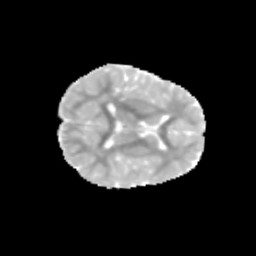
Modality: MD
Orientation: axial
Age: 9
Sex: female
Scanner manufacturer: siemens
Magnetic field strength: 3 T
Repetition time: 3.8 s
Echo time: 0.07 s